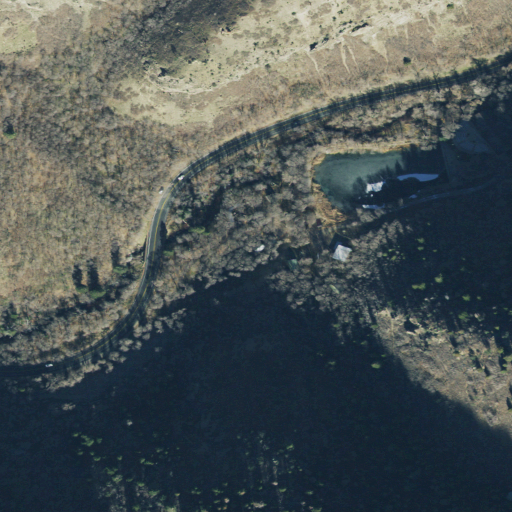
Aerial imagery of valley in Utah named Green Canyon containing deciduous forest, shrub, evergreen forest, and open development